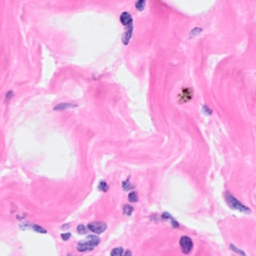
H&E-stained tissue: Breast